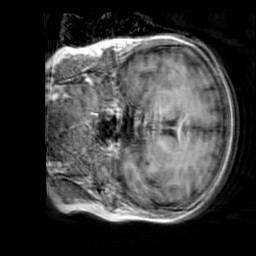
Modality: T1w
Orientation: coronal
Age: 63
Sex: female
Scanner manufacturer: siemens
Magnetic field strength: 3 T
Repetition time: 2.3 s
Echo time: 0.00303 s